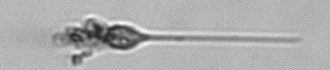
Label: Asterionellopsis_glacialis